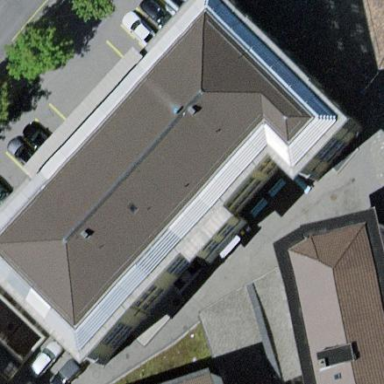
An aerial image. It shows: School building.